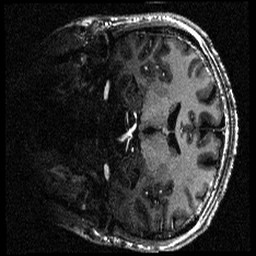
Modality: T1w
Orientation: coronal
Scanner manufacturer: siemens
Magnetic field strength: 6.98 T
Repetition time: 2.5 s
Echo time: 0.00306 s